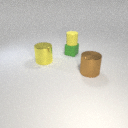
small green rubber cube behind large yellow metal cylinder